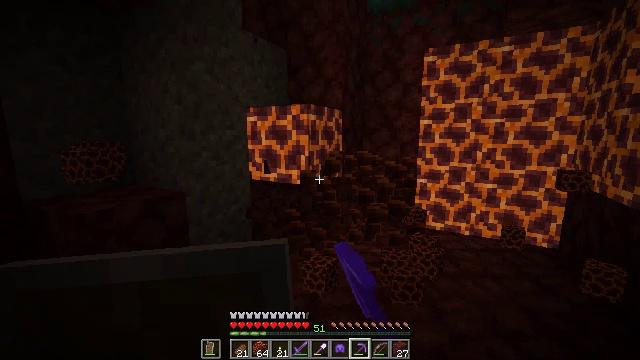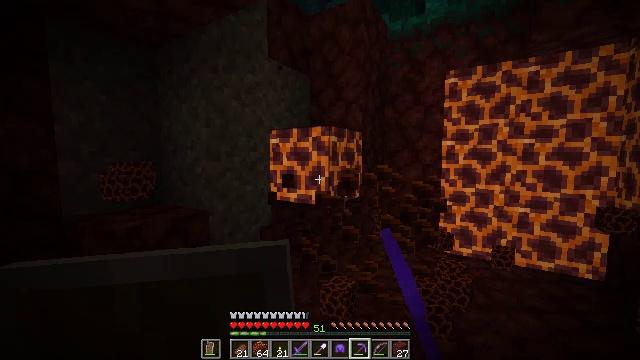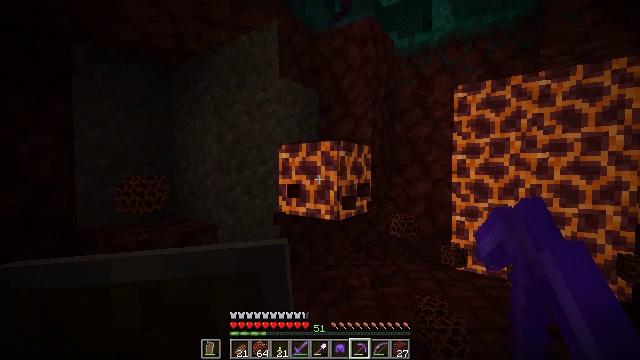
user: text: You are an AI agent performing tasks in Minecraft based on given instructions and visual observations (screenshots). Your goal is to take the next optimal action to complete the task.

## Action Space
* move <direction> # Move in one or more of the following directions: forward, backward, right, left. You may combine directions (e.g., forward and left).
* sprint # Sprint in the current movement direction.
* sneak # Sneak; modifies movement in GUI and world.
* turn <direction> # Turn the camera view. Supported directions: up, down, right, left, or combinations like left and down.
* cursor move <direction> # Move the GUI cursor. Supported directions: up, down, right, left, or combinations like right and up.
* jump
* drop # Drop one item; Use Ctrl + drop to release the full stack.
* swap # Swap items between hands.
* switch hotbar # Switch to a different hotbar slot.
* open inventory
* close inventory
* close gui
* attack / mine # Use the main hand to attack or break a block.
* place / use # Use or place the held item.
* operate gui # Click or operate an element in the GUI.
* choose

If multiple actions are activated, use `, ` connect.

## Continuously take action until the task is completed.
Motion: motion action
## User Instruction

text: Attack the netherrack to gather it.
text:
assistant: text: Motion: turn left and up
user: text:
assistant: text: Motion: turn left and up
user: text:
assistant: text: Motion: attack / mine